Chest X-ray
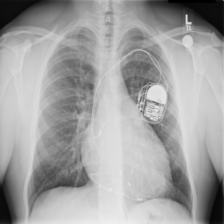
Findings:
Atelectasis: negative
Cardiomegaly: negative
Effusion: negative
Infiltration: negative
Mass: negative
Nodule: negative
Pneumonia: negative
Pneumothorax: negative
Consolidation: negative
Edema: negative
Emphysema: negative
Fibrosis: negative
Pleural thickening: negative
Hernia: negative